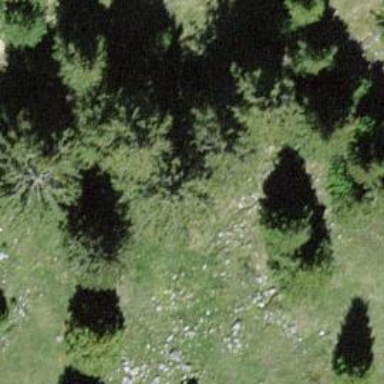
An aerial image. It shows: Needle-leaved tree in natural setting.